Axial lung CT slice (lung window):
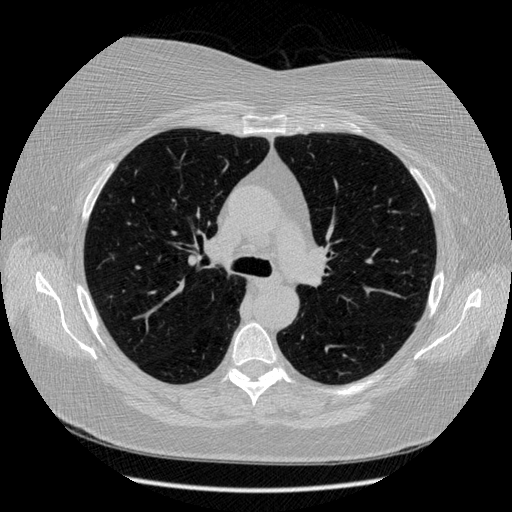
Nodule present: no